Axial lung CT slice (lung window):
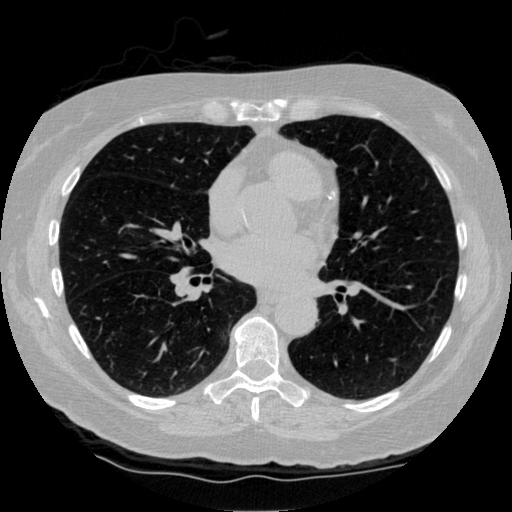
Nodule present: no